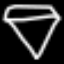
Label: diamond